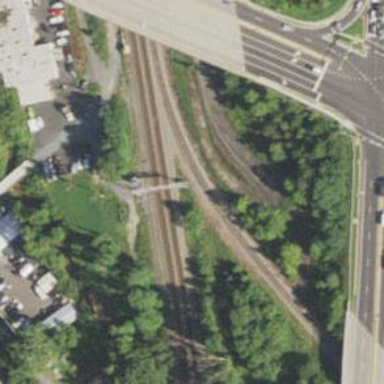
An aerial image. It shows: Railway junction.